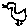
Label: bird